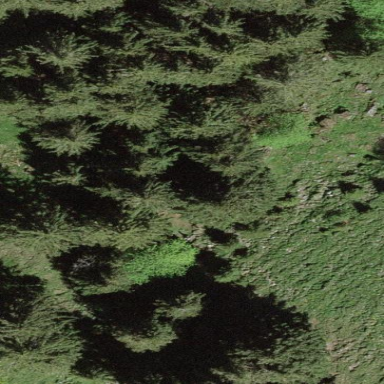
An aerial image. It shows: Forest area dominated by needle-leaved trees.